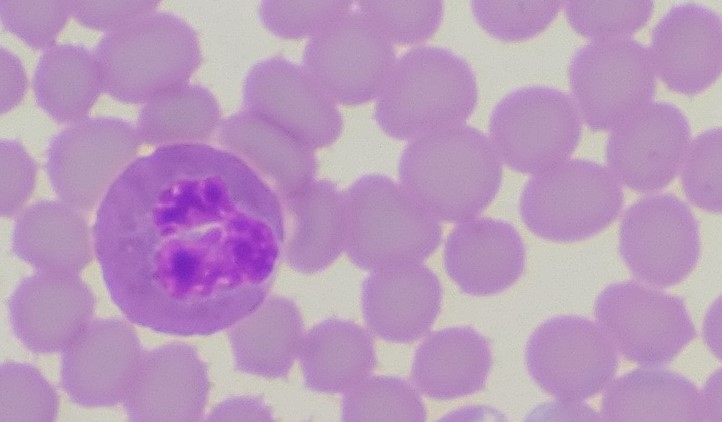
White blood cell type: Eosinophil